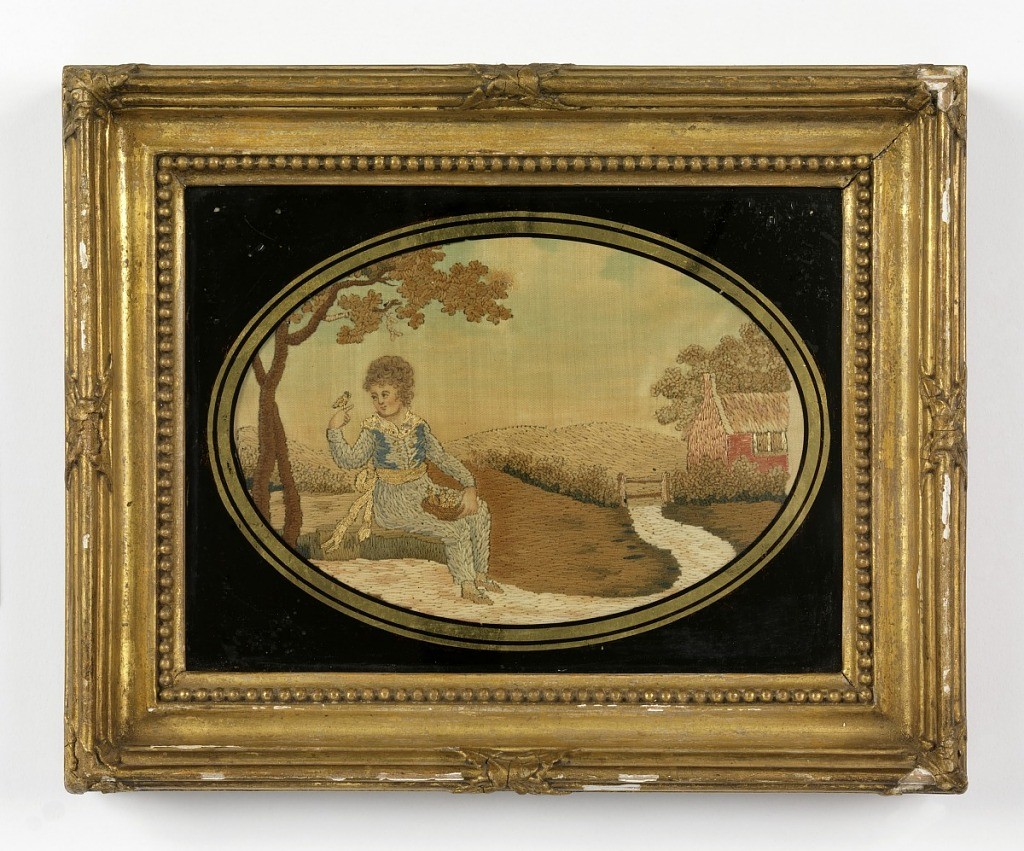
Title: Embroidered picture
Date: ca. 1790
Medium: silk and wool embroidery on silk foundation Technique: embroidered in stem and satin stitches on plain weave foundation; face, hands and sky are painted
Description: Scene of a boy holding a bird's nest in his lap with one bird perching on his finger, in a rural landscape.